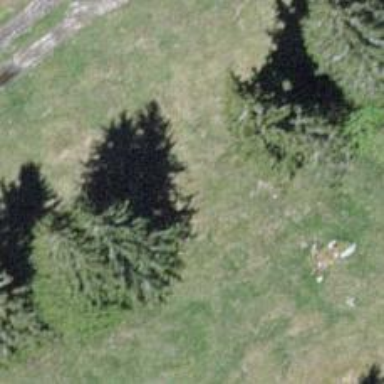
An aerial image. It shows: Needle-leaved tree in natural setting.